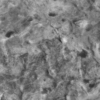
Label: not_dusty